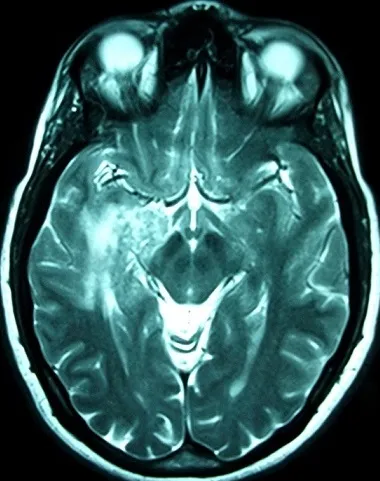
Cranial MRI: T1 post-contrast image in axial view: Enhancing parenchymal nodule involving the left temporal lobe, the lenticular nucleus and the internal capsule.
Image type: radiology (mri)